Question: i'm facing to css problem.basically i have main div tag and 3 div s class named pic_con,body_con and msg_con .
div msg_con length and height depend on the text of it.if text is too long it should have morethan one line to display all.look at the picture.first one with small text,second one with big text ..div msg_con have minimem width and maximum width.
i want to position this 3 div look like in the picture.
'''
<div id="apDiv1">
<div id="div_id_1" class="msg_w_1">
<div class="pic_con">
<div class="body_con">small icon"</div>
<div class="msg_con">hi</div>
</div>
<div id="div_id_2" class="msg_w_1">
<div class="pic_con">
<div class="body_con">small icon"</div>
<div class="msg_con">hey this is multiline text</div>
</div>
</div>
'''
my css
'''
.pic_con {
float:left;
background-color:#096;
}
.back_con {
float:left;
background-color:#3CC;
border:5px solid red;
width:150;
}
.body_con {
/*float:left;*/
margin:0 auto 0 auto;
background-color:#C39;
border:5px solid red;
}
'''
i set flote left but it's not work.
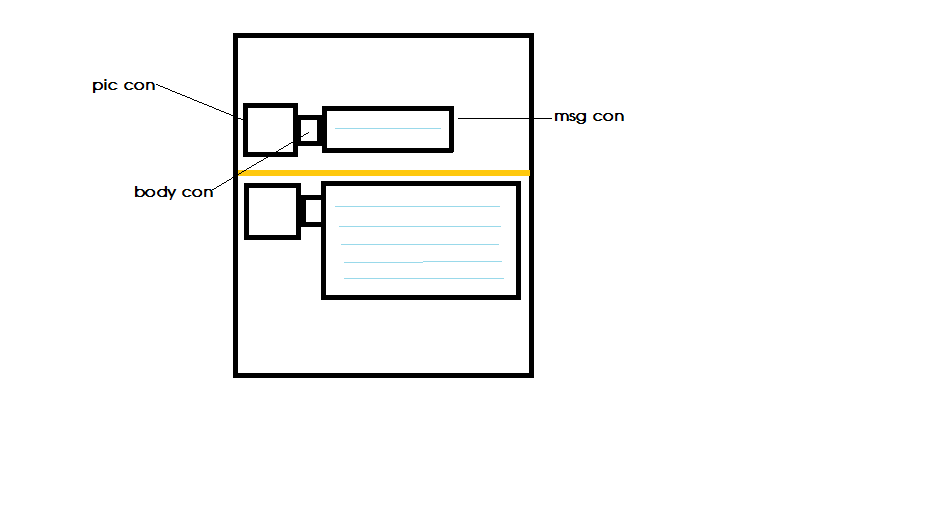
Answer: As far as I understood you want to align them one after another.
You can manage this, as you tried, by using 'float: left'. Furthermore, you should set the parent div to 'clear: both'.
Another thing that I saw is that you didn't close the 'pic-con' DIVs. Try with this:
'''
<div id="apDiv1">
<div id="div_id_1" class="msg_w_1">
<div class="pic_con">pic</div>
<div class="body_con">small icon</div>
<div class="msg_con">hi</div>
</div>
<div id="div_id_2" class="msg_w_1">
<div class="pic_con"></div>
<div class="body_con">small icon"</div>
<div class="msg_con"> hey this is multiline text</div>
</div>
</div>
'''
'''
.msg_w_1 {
clear: both;
}
.msg_w_1 div {
float: left;
}
'''
I didn't see the updated post containing CSS when I posted this. Try removing the 'float: left' and 'width' from your CSS classes before trying this